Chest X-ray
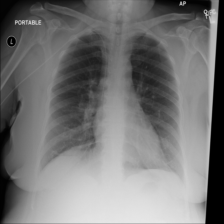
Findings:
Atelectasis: negative
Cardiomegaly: negative
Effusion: negative
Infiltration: negative
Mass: negative
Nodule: negative
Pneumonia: negative
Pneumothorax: negative
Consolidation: negative
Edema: negative
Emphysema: negative
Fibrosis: negative
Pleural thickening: negative
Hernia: negative